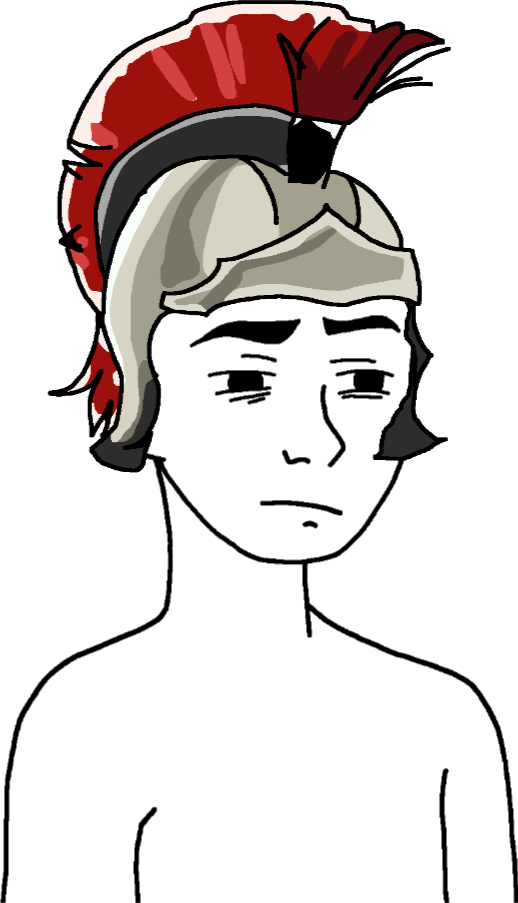
Label: 5_Twinkjak